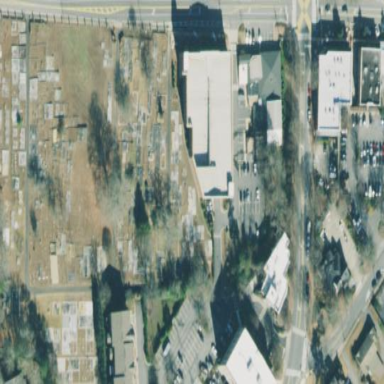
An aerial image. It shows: Cemetery.